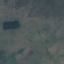
Land use / land cover: HerbaceousVegetation